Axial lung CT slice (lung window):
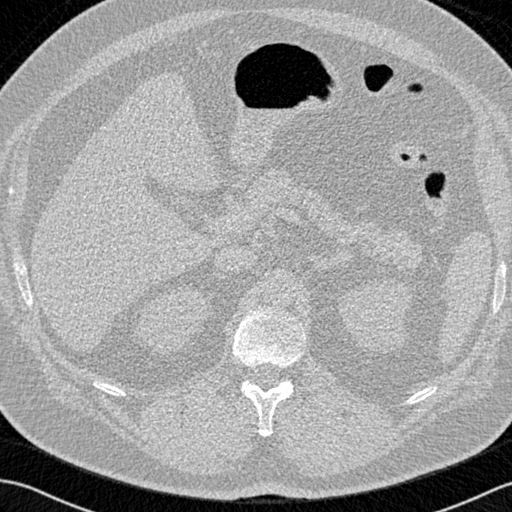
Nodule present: no